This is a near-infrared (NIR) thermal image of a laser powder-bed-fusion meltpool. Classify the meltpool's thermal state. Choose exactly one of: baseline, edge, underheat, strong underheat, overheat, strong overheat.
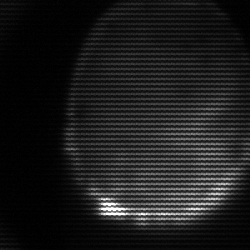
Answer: edge